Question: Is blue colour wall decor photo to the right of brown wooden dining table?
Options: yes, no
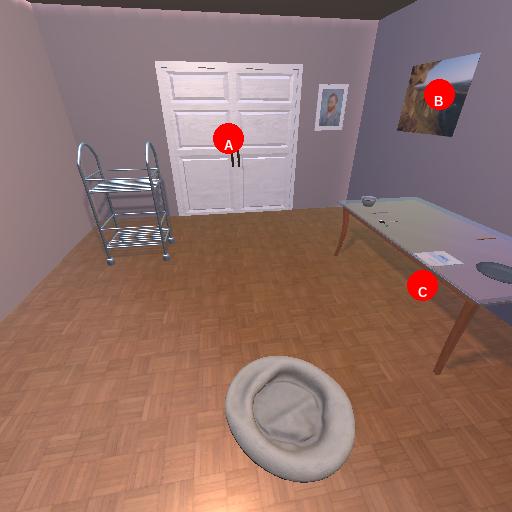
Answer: yes